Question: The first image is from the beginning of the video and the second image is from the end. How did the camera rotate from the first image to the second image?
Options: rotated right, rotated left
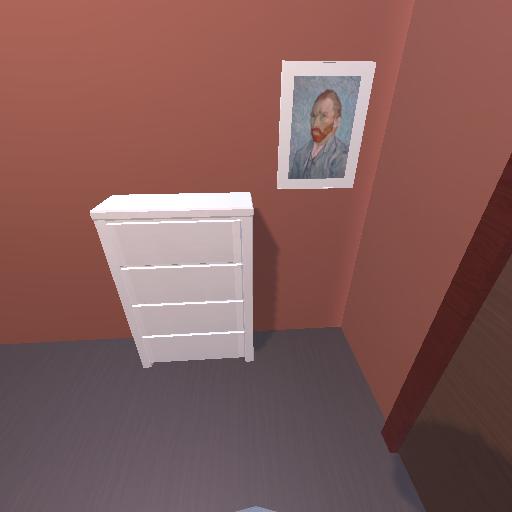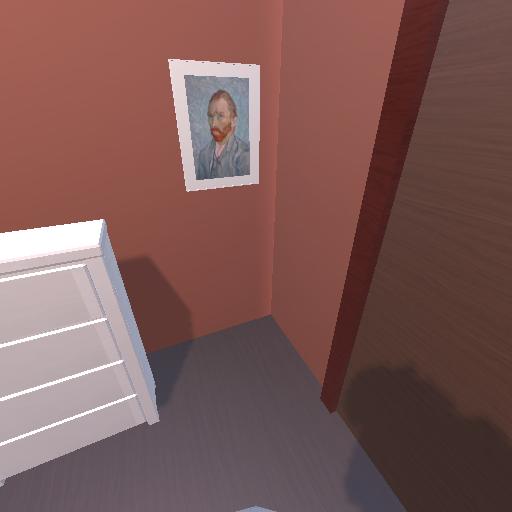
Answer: rotated right